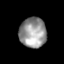
Tissue: lung
Cell type: Epithelial cells
Senescence score: 0.2012
Nuclear area (px): 791
Mean DAPI intensity: 151.85